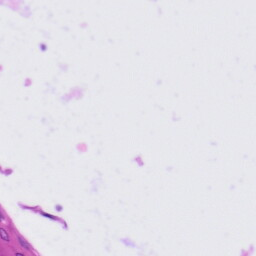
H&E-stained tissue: Tonsil